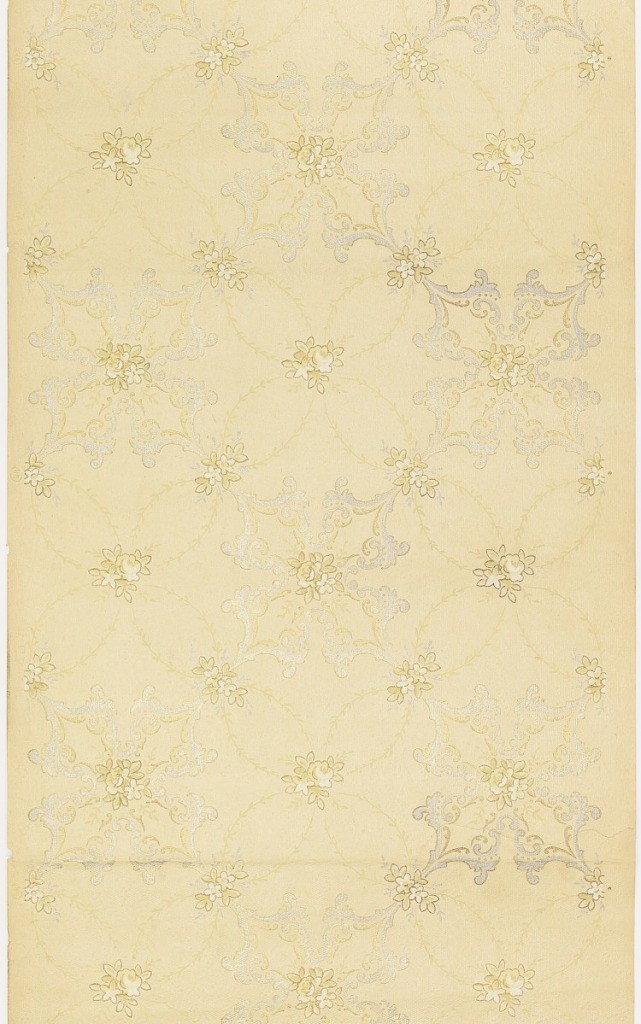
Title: Ceiling paper
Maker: Cresswell & Washburn Ltd, Philadelphia, Pennsylvania, 1880 - 1900
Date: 1905–1915
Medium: Machine-printed paper, textured
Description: Quatrefoil motif composed of vining foliage with floral center, alternating with another quatrefoil motif composed of acanthus scrolls, also with floral center. Printed in white and gold mica on tan ground.